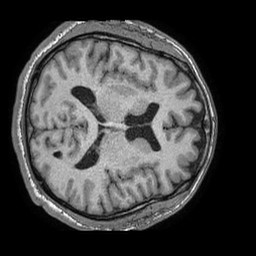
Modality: T1w
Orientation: axial
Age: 43
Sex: male
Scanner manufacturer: philips
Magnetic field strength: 1.5 T
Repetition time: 0.007618 s
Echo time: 0.003461 s